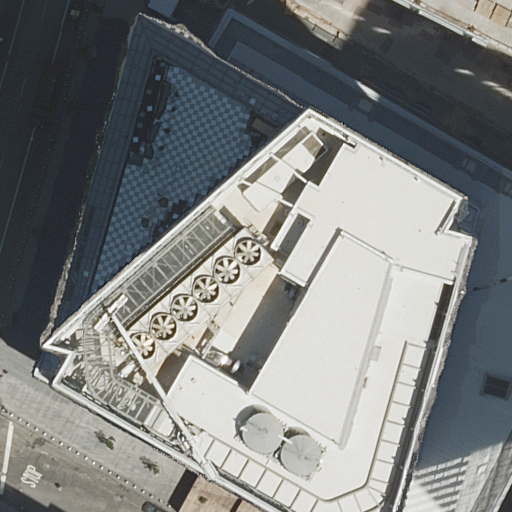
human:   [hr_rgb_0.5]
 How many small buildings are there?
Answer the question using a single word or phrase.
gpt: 1

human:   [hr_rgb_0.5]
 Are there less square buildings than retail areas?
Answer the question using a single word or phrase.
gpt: yes

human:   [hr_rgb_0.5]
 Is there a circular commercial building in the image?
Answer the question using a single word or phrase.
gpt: no

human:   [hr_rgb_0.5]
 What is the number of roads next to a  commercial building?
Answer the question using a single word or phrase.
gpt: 0

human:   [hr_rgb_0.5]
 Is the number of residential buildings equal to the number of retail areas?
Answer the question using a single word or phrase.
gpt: yes

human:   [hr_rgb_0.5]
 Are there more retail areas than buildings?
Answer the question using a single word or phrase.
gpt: no

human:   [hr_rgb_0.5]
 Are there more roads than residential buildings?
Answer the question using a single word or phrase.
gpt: yes

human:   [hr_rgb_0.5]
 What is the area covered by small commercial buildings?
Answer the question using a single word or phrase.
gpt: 0m2

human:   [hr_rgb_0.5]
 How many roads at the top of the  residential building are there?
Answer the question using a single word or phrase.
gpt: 3

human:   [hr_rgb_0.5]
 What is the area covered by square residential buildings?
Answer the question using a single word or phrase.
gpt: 0m2

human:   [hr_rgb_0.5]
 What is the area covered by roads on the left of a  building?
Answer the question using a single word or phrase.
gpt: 0m2

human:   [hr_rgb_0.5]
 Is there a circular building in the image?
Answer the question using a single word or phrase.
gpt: no

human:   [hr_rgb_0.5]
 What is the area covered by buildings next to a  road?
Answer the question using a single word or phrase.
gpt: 484m2

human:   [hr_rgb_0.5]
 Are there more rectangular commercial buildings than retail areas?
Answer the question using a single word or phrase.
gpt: no

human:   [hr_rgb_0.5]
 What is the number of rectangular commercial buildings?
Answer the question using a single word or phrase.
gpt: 0

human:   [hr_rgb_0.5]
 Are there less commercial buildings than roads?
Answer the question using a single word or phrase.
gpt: yes

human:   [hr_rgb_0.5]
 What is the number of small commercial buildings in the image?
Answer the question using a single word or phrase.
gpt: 0

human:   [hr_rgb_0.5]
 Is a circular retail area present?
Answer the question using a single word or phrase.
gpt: no

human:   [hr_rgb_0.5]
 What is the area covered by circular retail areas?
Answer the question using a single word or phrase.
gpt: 0m2

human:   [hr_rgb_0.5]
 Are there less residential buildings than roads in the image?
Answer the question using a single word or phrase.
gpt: yes

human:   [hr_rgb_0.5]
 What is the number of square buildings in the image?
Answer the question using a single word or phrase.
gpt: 0

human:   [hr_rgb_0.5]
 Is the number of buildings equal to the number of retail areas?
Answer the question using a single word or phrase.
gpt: no

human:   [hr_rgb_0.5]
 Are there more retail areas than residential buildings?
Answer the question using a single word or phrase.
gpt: no

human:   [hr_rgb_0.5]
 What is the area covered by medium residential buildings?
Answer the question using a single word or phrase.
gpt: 387m2

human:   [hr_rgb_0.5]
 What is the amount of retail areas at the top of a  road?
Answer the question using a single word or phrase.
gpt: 0

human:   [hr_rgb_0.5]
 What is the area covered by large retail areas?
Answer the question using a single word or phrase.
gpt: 0m2

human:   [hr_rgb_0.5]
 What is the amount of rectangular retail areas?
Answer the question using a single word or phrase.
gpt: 1

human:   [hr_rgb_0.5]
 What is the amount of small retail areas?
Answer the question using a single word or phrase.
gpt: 1

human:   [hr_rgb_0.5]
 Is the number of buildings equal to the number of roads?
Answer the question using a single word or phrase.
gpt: no

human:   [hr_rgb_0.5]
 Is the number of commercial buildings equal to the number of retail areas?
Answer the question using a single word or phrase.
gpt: no

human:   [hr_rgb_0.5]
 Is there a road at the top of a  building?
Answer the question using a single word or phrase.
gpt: yes

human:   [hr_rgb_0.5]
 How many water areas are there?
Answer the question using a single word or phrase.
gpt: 0

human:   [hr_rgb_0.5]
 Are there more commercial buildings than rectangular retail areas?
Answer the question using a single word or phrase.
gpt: no

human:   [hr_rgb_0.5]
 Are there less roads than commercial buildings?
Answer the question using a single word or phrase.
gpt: no

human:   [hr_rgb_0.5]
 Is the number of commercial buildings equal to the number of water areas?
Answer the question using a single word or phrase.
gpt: yes

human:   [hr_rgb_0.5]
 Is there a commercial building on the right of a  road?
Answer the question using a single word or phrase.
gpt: no